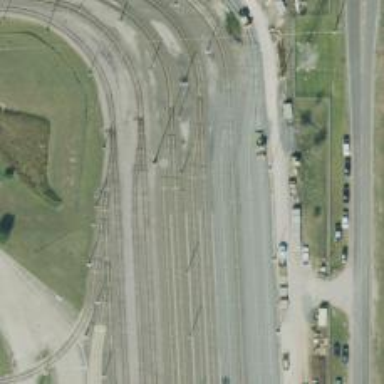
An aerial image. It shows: Light rail yard with electrified contact lines.